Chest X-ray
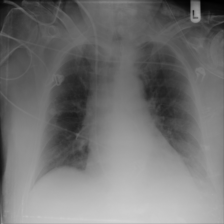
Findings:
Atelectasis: negative
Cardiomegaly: negative
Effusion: negative
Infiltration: positive
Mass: negative
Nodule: positive
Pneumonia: negative
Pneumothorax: negative
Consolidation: negative
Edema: negative
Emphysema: negative
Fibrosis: negative
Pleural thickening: negative
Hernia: negative